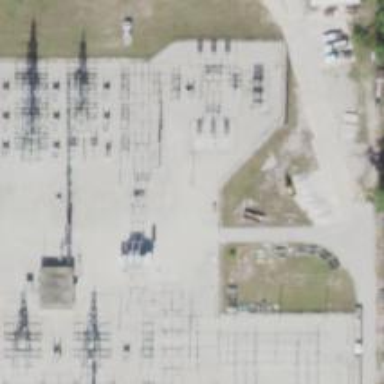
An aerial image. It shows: Switch used for power control.